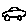
Label: car